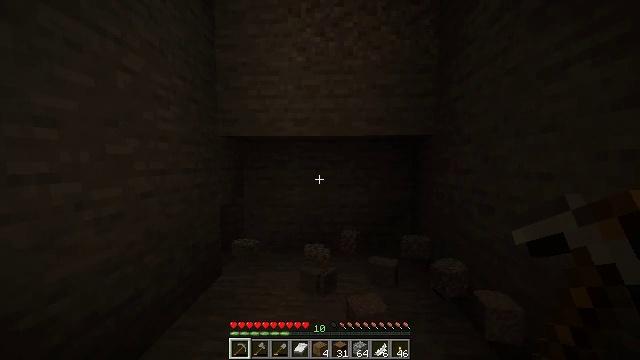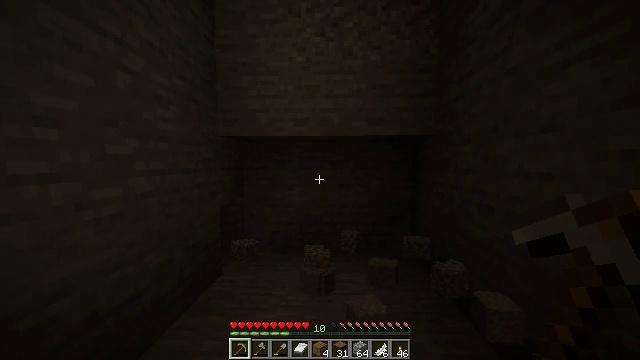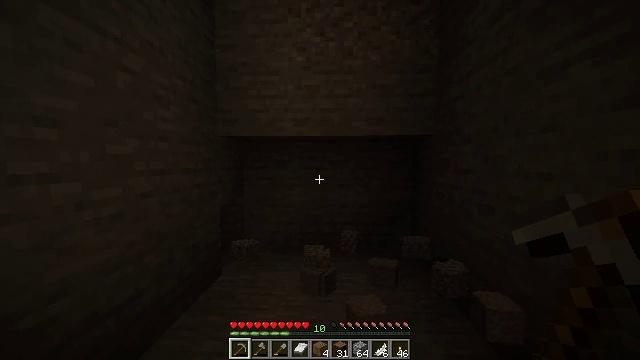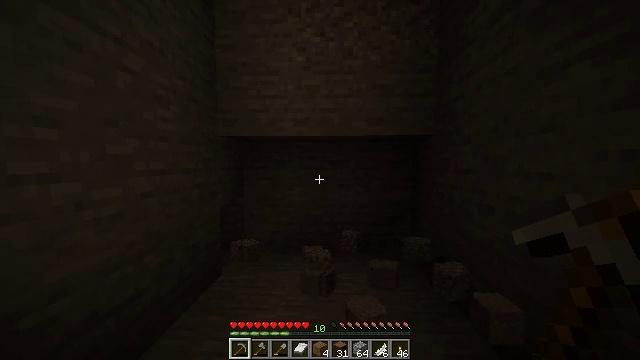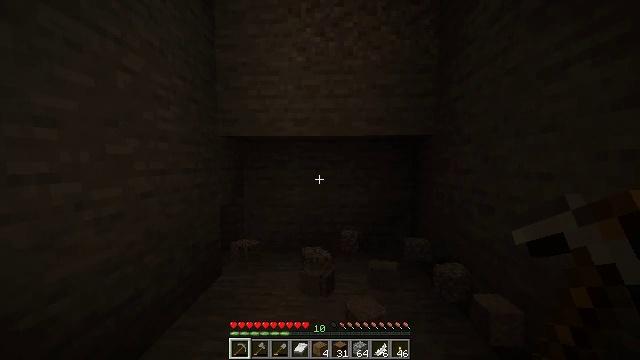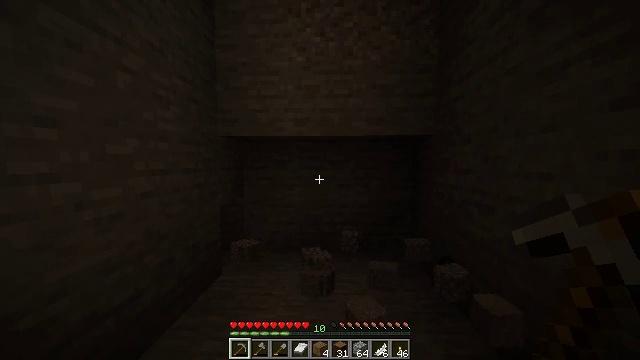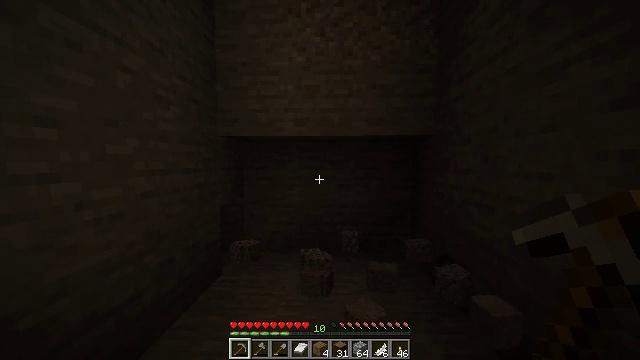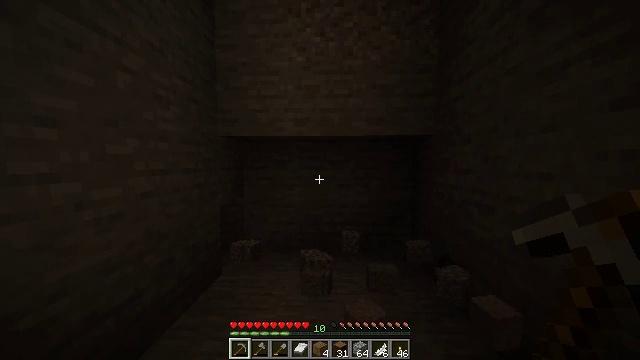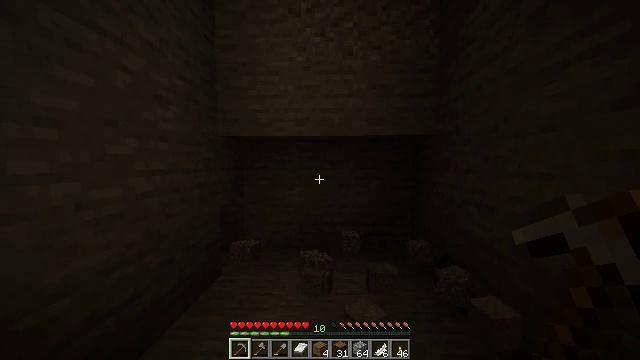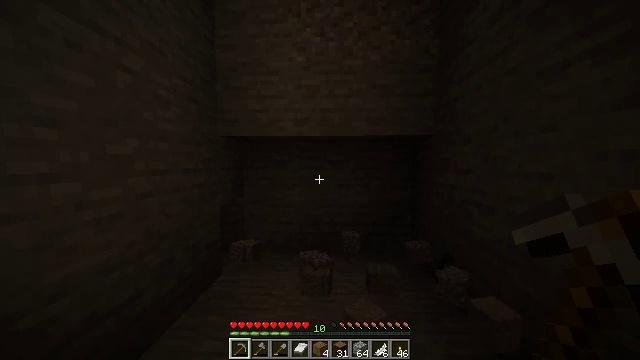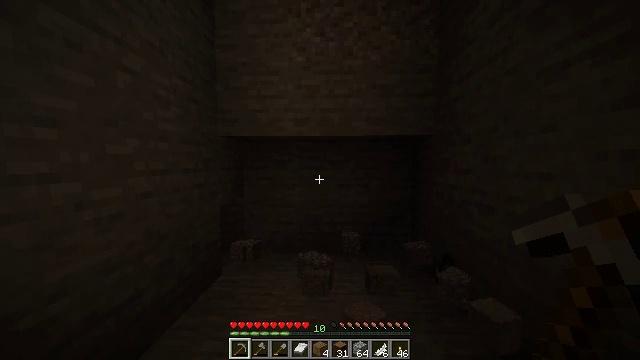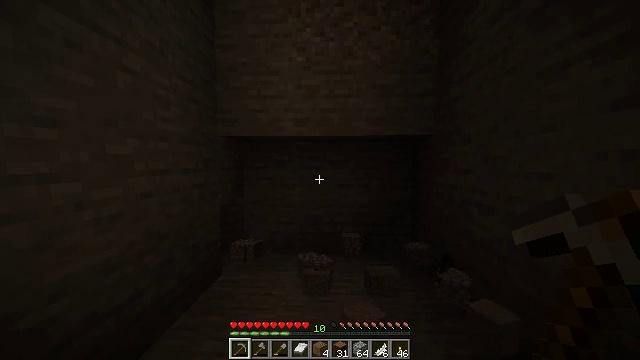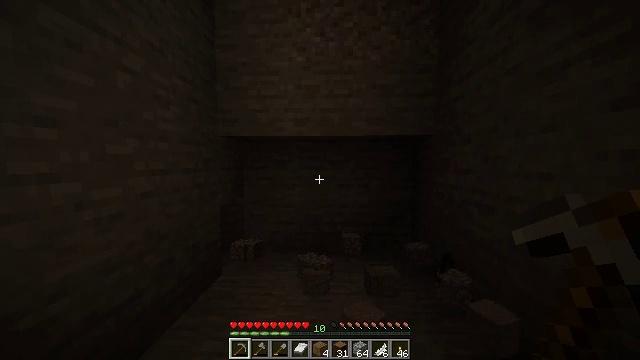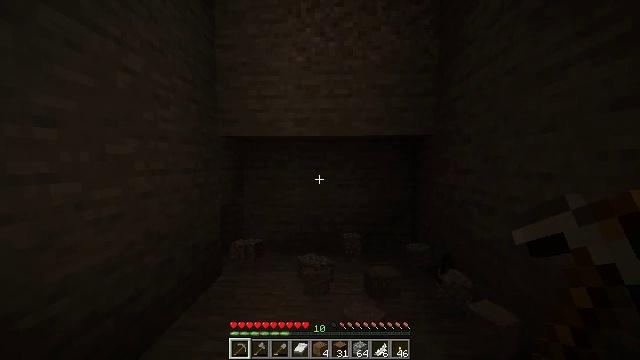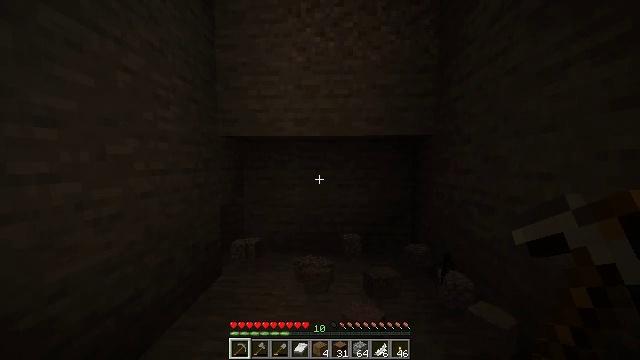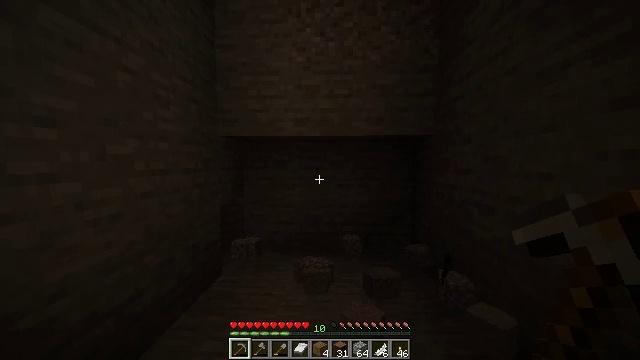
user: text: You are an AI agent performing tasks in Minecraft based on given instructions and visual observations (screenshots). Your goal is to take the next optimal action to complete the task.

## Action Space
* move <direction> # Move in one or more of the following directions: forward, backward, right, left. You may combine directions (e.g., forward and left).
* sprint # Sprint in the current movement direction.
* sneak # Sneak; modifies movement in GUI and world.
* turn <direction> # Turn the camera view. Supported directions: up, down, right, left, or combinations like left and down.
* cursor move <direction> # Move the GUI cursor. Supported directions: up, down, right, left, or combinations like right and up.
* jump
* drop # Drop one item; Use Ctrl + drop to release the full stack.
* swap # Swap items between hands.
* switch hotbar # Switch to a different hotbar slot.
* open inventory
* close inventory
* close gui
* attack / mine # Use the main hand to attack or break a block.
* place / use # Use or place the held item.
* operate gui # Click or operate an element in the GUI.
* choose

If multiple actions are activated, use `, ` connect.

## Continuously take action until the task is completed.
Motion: motion action
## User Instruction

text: Dig through gravel to clear a path.
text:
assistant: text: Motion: no_op
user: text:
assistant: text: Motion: no_op
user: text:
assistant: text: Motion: no_op
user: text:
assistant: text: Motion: no_op
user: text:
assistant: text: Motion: no_op
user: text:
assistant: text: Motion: no_op
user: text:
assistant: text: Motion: no_op
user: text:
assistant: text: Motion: no_op
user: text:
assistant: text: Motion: no_op
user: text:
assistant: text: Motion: no_op
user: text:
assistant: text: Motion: no_op
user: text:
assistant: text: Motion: no_op
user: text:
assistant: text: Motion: no_op
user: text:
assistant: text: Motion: no_op
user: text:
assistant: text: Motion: no_op
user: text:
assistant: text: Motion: no_op
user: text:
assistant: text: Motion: no_op
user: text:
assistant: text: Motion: no_op
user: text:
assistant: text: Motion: no_op
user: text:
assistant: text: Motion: no_op
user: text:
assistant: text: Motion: no_op
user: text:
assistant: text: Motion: no_op
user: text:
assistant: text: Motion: no_op
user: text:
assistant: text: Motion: no_op
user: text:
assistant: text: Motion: no_op
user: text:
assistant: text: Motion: no_op
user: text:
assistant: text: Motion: no_op
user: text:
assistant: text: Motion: no_op
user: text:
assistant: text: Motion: no_op
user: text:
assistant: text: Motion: no_op